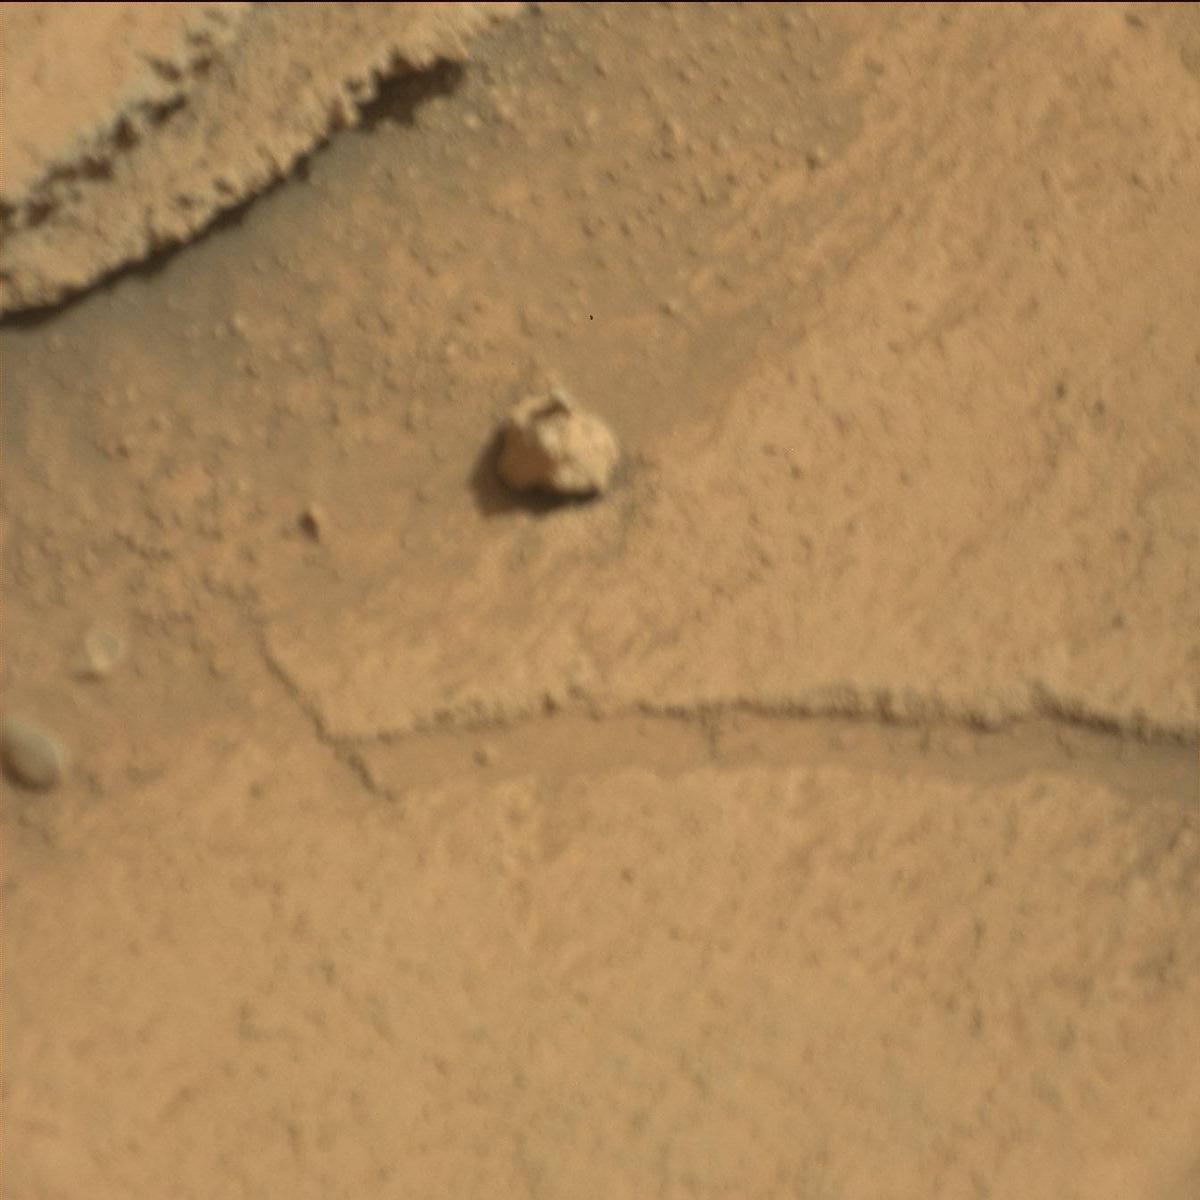
Terrain classes present: Bedrock, Rock, Sand / Soil